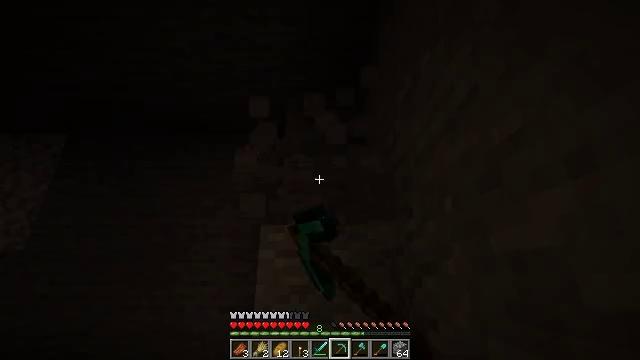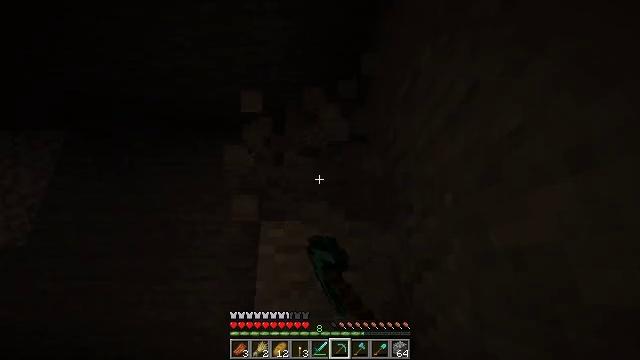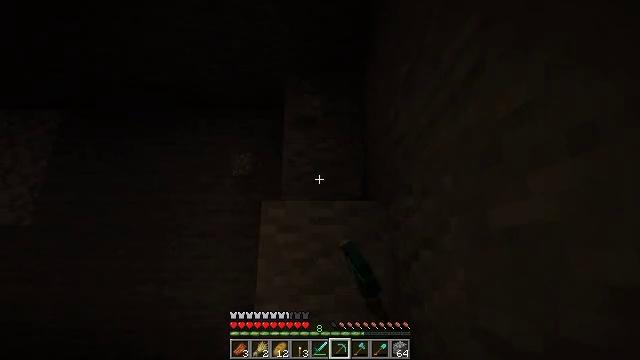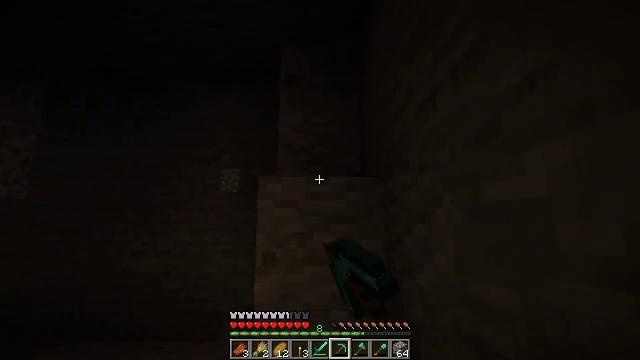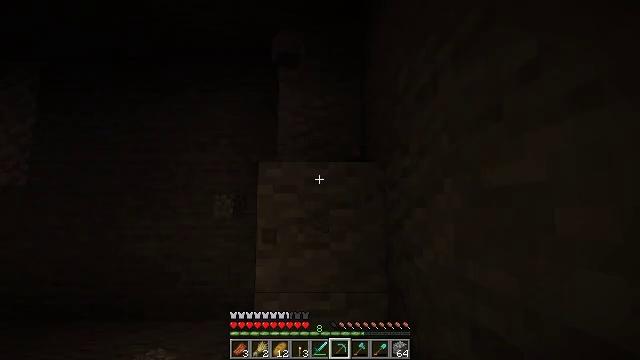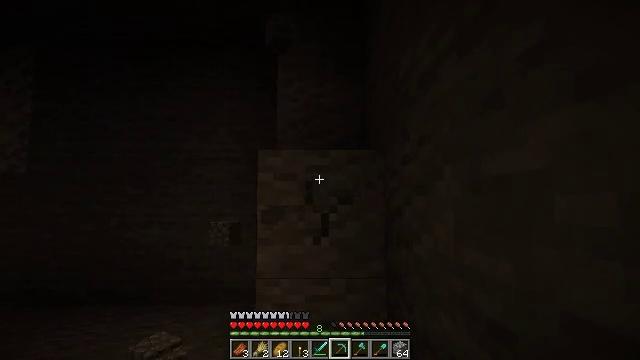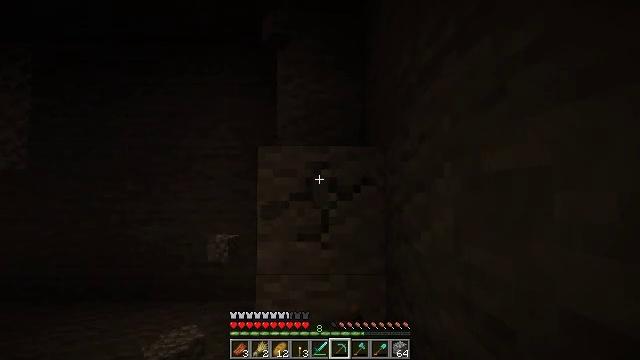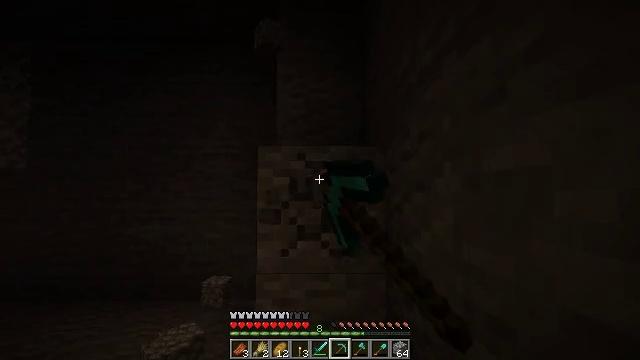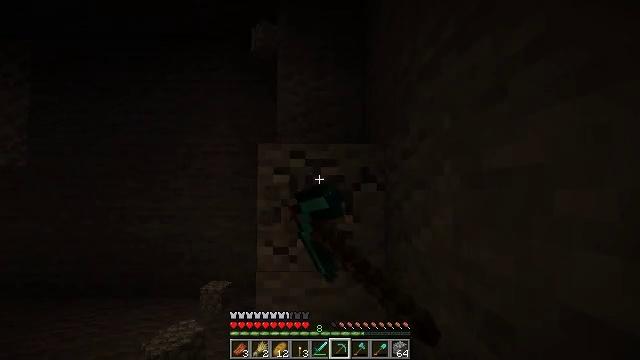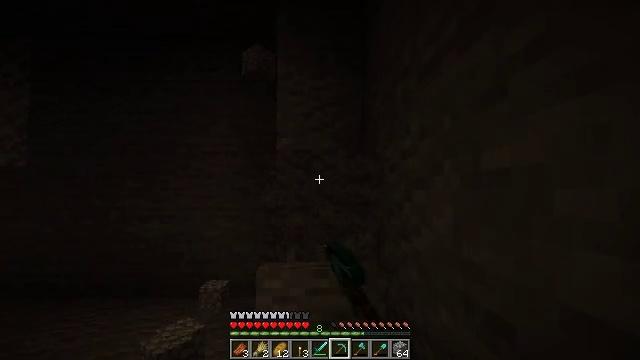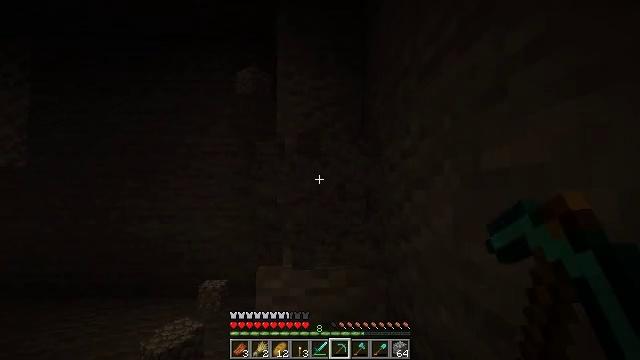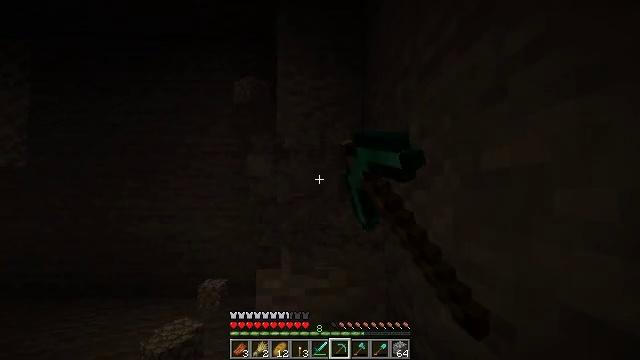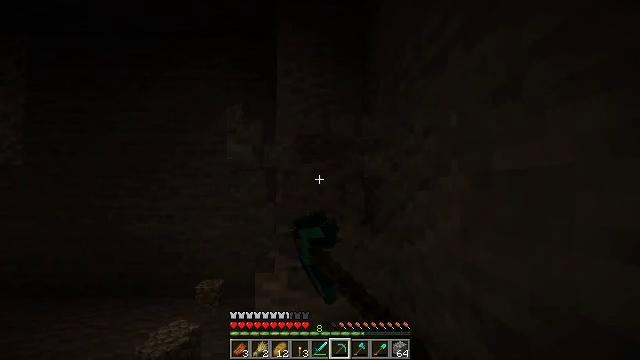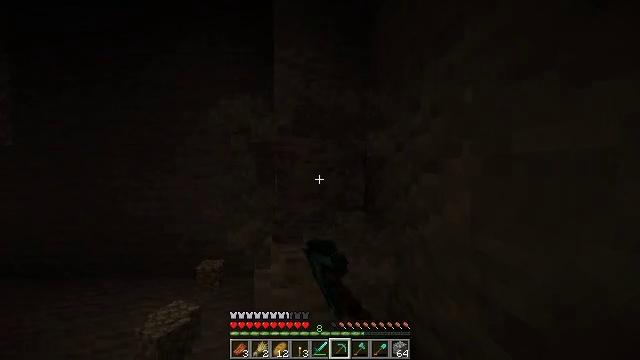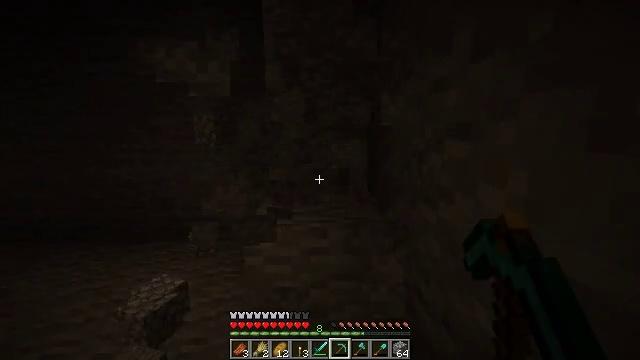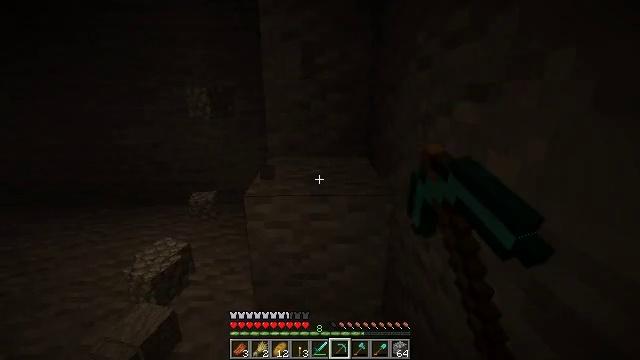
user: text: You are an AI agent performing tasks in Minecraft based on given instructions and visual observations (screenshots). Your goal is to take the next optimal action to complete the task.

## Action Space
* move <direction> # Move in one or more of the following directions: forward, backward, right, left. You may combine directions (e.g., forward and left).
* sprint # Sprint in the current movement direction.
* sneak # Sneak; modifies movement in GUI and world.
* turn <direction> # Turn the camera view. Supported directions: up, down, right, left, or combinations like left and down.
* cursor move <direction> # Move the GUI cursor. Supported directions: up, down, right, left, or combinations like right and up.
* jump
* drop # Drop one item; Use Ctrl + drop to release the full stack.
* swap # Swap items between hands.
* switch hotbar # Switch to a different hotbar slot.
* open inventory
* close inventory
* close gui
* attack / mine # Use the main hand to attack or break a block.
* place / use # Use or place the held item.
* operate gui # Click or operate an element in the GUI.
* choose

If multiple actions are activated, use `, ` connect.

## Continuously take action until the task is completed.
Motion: motion action
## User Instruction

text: Gather andesite blocks.
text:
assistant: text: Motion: attack / mine
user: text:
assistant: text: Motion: turn down, attack / mine
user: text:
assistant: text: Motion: turn down, attack / mine
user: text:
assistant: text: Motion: turn down, attack / mine
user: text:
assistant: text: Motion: turn down, attack / mine
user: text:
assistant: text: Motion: attack / mine
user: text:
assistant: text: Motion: attack / mine
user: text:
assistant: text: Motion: attack / mine
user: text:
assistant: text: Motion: attack / mine
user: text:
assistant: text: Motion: attack / mine
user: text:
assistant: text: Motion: attack / mine
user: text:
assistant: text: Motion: move forward, attack / mine
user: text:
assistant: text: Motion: move forward, turn down, attack / mine
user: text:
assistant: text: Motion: move forward, turn down, attack / mine
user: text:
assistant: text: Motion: turn down, attack / mine
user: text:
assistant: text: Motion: turn down, attack / mine
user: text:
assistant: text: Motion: turn down, attack / mine
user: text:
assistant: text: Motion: attack / mine
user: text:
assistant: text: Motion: attack / mine
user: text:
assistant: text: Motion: attack / mine
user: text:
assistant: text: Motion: attack / mine
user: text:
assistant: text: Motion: attack / mine
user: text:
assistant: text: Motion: move forward, attack / mine
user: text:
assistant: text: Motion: move forward, attack / mine
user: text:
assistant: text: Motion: move forward, attack / mine
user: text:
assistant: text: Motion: move forward, attack / mine
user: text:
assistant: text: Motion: move forward, attack / mine
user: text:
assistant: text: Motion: attack / mine
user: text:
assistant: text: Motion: attack / mine
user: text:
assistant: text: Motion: attack / mine